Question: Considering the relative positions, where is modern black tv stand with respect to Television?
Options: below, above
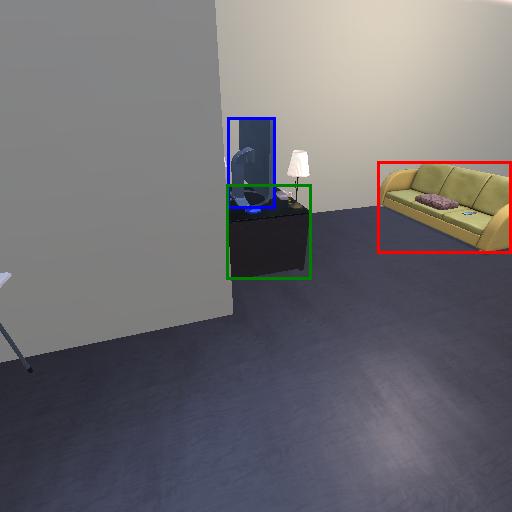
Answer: below